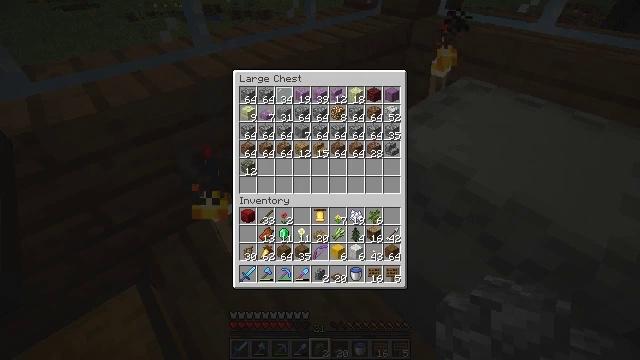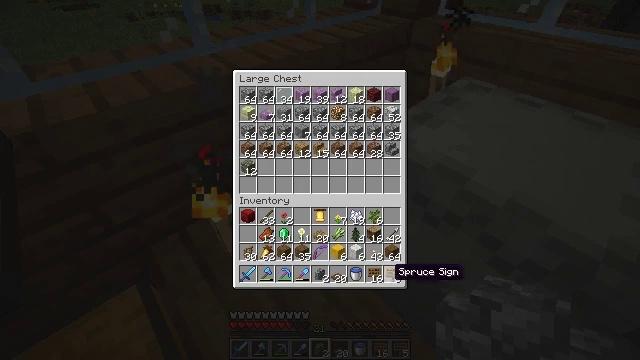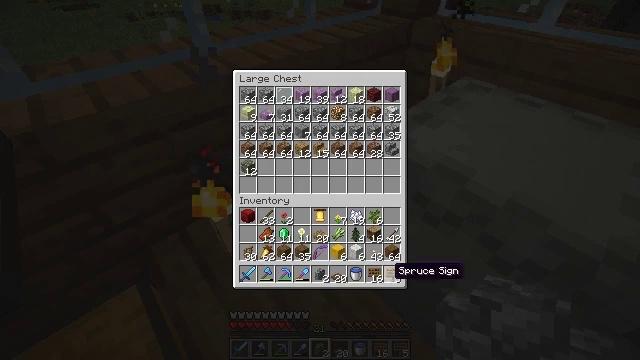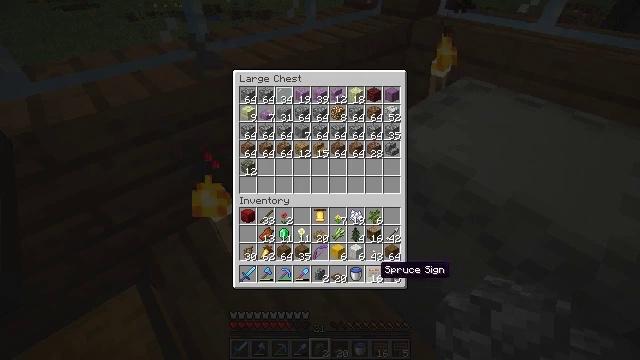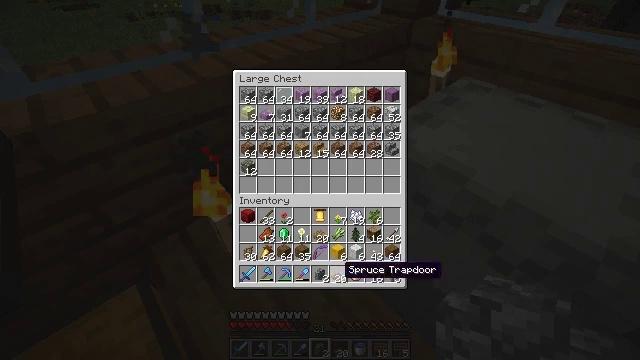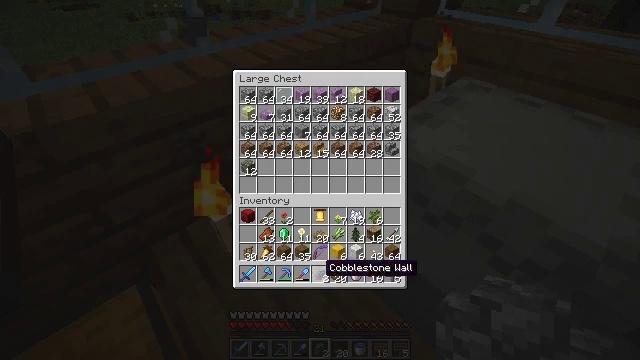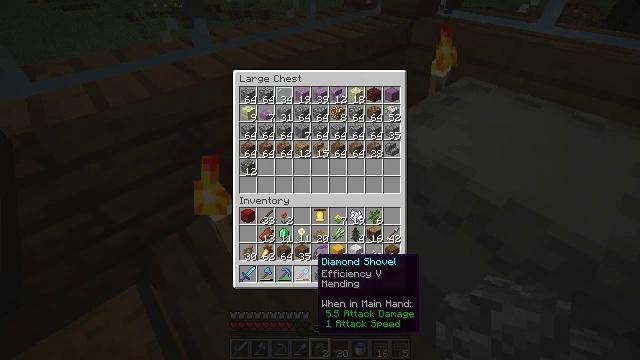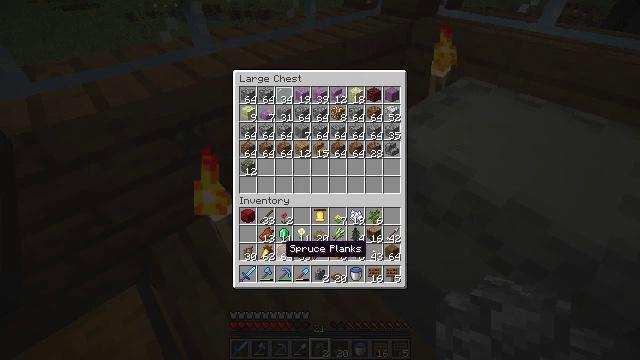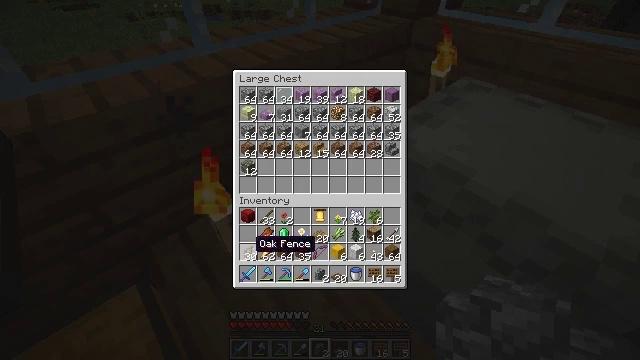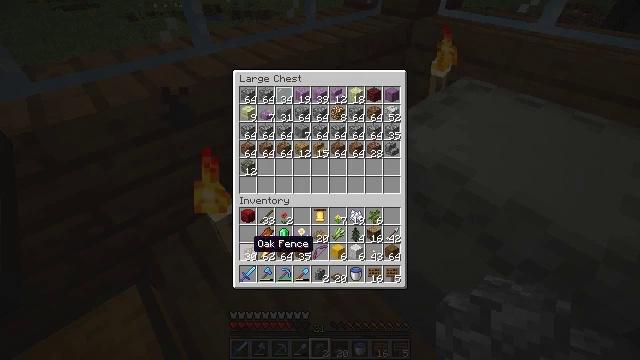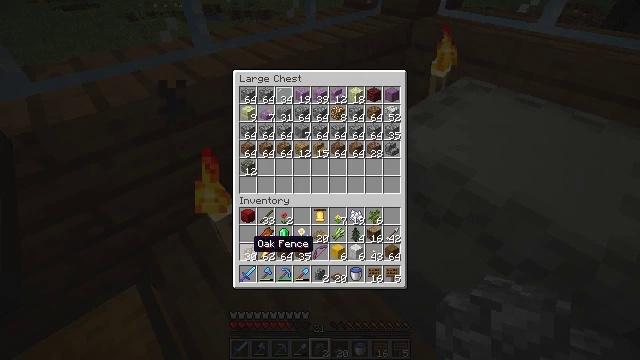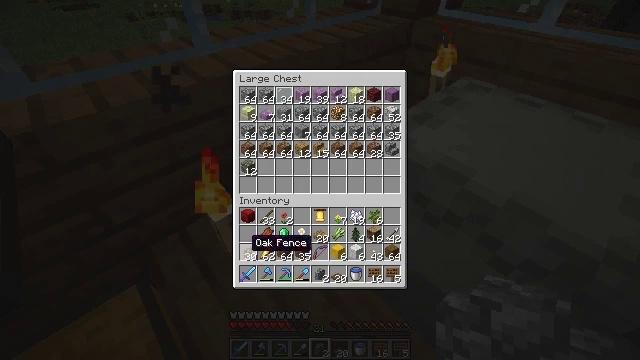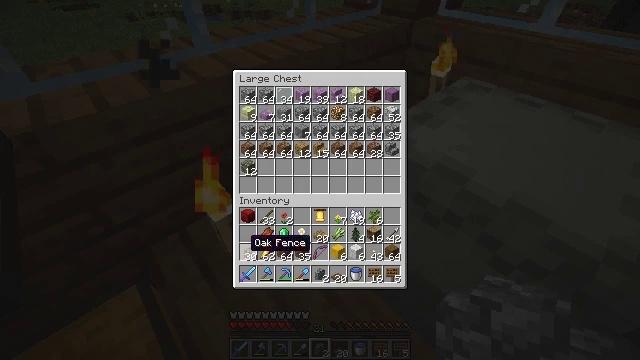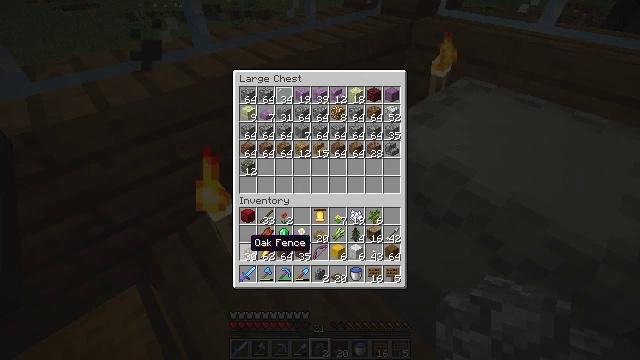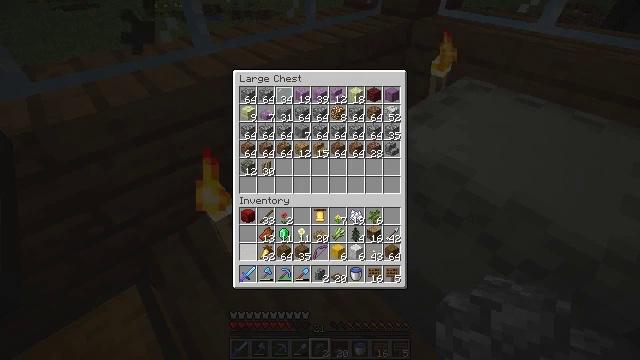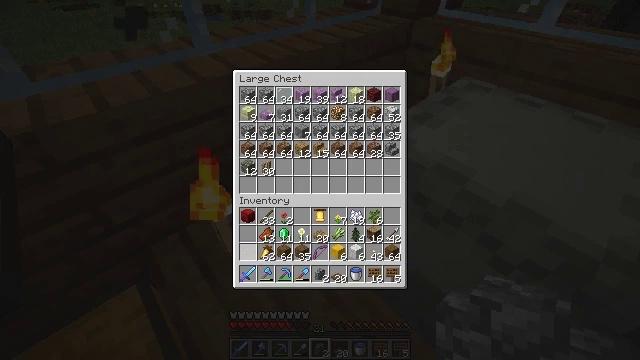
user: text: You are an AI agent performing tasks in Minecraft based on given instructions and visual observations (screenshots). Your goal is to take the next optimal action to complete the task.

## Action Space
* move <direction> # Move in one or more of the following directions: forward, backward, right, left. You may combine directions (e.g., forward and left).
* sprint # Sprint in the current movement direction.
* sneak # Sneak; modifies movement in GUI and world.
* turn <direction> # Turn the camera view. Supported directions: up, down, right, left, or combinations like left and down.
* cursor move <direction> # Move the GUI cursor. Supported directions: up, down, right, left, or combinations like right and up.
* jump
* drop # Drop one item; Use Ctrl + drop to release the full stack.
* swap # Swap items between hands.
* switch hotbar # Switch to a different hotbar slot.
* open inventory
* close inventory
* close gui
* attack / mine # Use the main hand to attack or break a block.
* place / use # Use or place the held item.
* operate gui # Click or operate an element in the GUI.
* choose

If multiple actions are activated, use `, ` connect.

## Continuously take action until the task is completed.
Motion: motion action
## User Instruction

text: Put the light gray shulker box back into the inventory.
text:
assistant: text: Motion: sneak
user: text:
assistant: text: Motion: sneak
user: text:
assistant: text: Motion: sneak, cursor move left
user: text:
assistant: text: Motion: sneak, cursor move left
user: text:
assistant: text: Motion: sneak, cursor move left
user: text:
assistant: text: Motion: sneak, cursor move left
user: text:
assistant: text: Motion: sneak, cursor move left and up
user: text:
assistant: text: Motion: sneak, cursor move left
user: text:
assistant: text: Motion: sneak
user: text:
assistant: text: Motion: sneak
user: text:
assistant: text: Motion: sneak
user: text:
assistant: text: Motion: sneak
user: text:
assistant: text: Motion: sneak
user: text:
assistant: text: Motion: sneak, operate gui
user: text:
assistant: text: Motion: sneak, operate gui
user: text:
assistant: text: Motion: sneak, operate gui
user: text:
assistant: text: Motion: sneak
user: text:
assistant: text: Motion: sneak
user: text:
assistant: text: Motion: sneak
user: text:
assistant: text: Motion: sneak, cursor move right and up
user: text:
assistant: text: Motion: sneak, cursor move right and up
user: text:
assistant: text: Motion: sneak, cursor move up
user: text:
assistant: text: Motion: sneak
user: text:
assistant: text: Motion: sneak, cursor move right
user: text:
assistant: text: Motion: sneak
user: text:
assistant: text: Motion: sneak
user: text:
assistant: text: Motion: sneak
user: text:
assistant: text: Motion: sneak
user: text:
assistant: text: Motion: sneak
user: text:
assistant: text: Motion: sneak